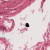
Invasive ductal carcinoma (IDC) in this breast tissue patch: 0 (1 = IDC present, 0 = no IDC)